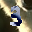
Label: 3